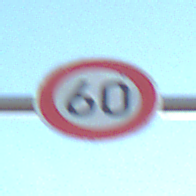
Verkehrszeichen: Geschwindigkeit60
Umgebung: Outdoor, Nature
Tageszeit: SunriseSunset
Wetter: Clear
Licht: Natural
Jahreszeit: NotSpecified
Kontrast: HighContrast